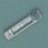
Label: Sand_carrier